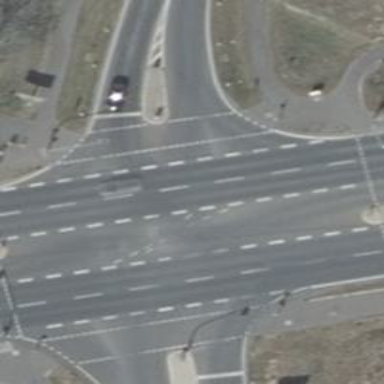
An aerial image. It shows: Road with traffic signals at crossing.